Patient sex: M
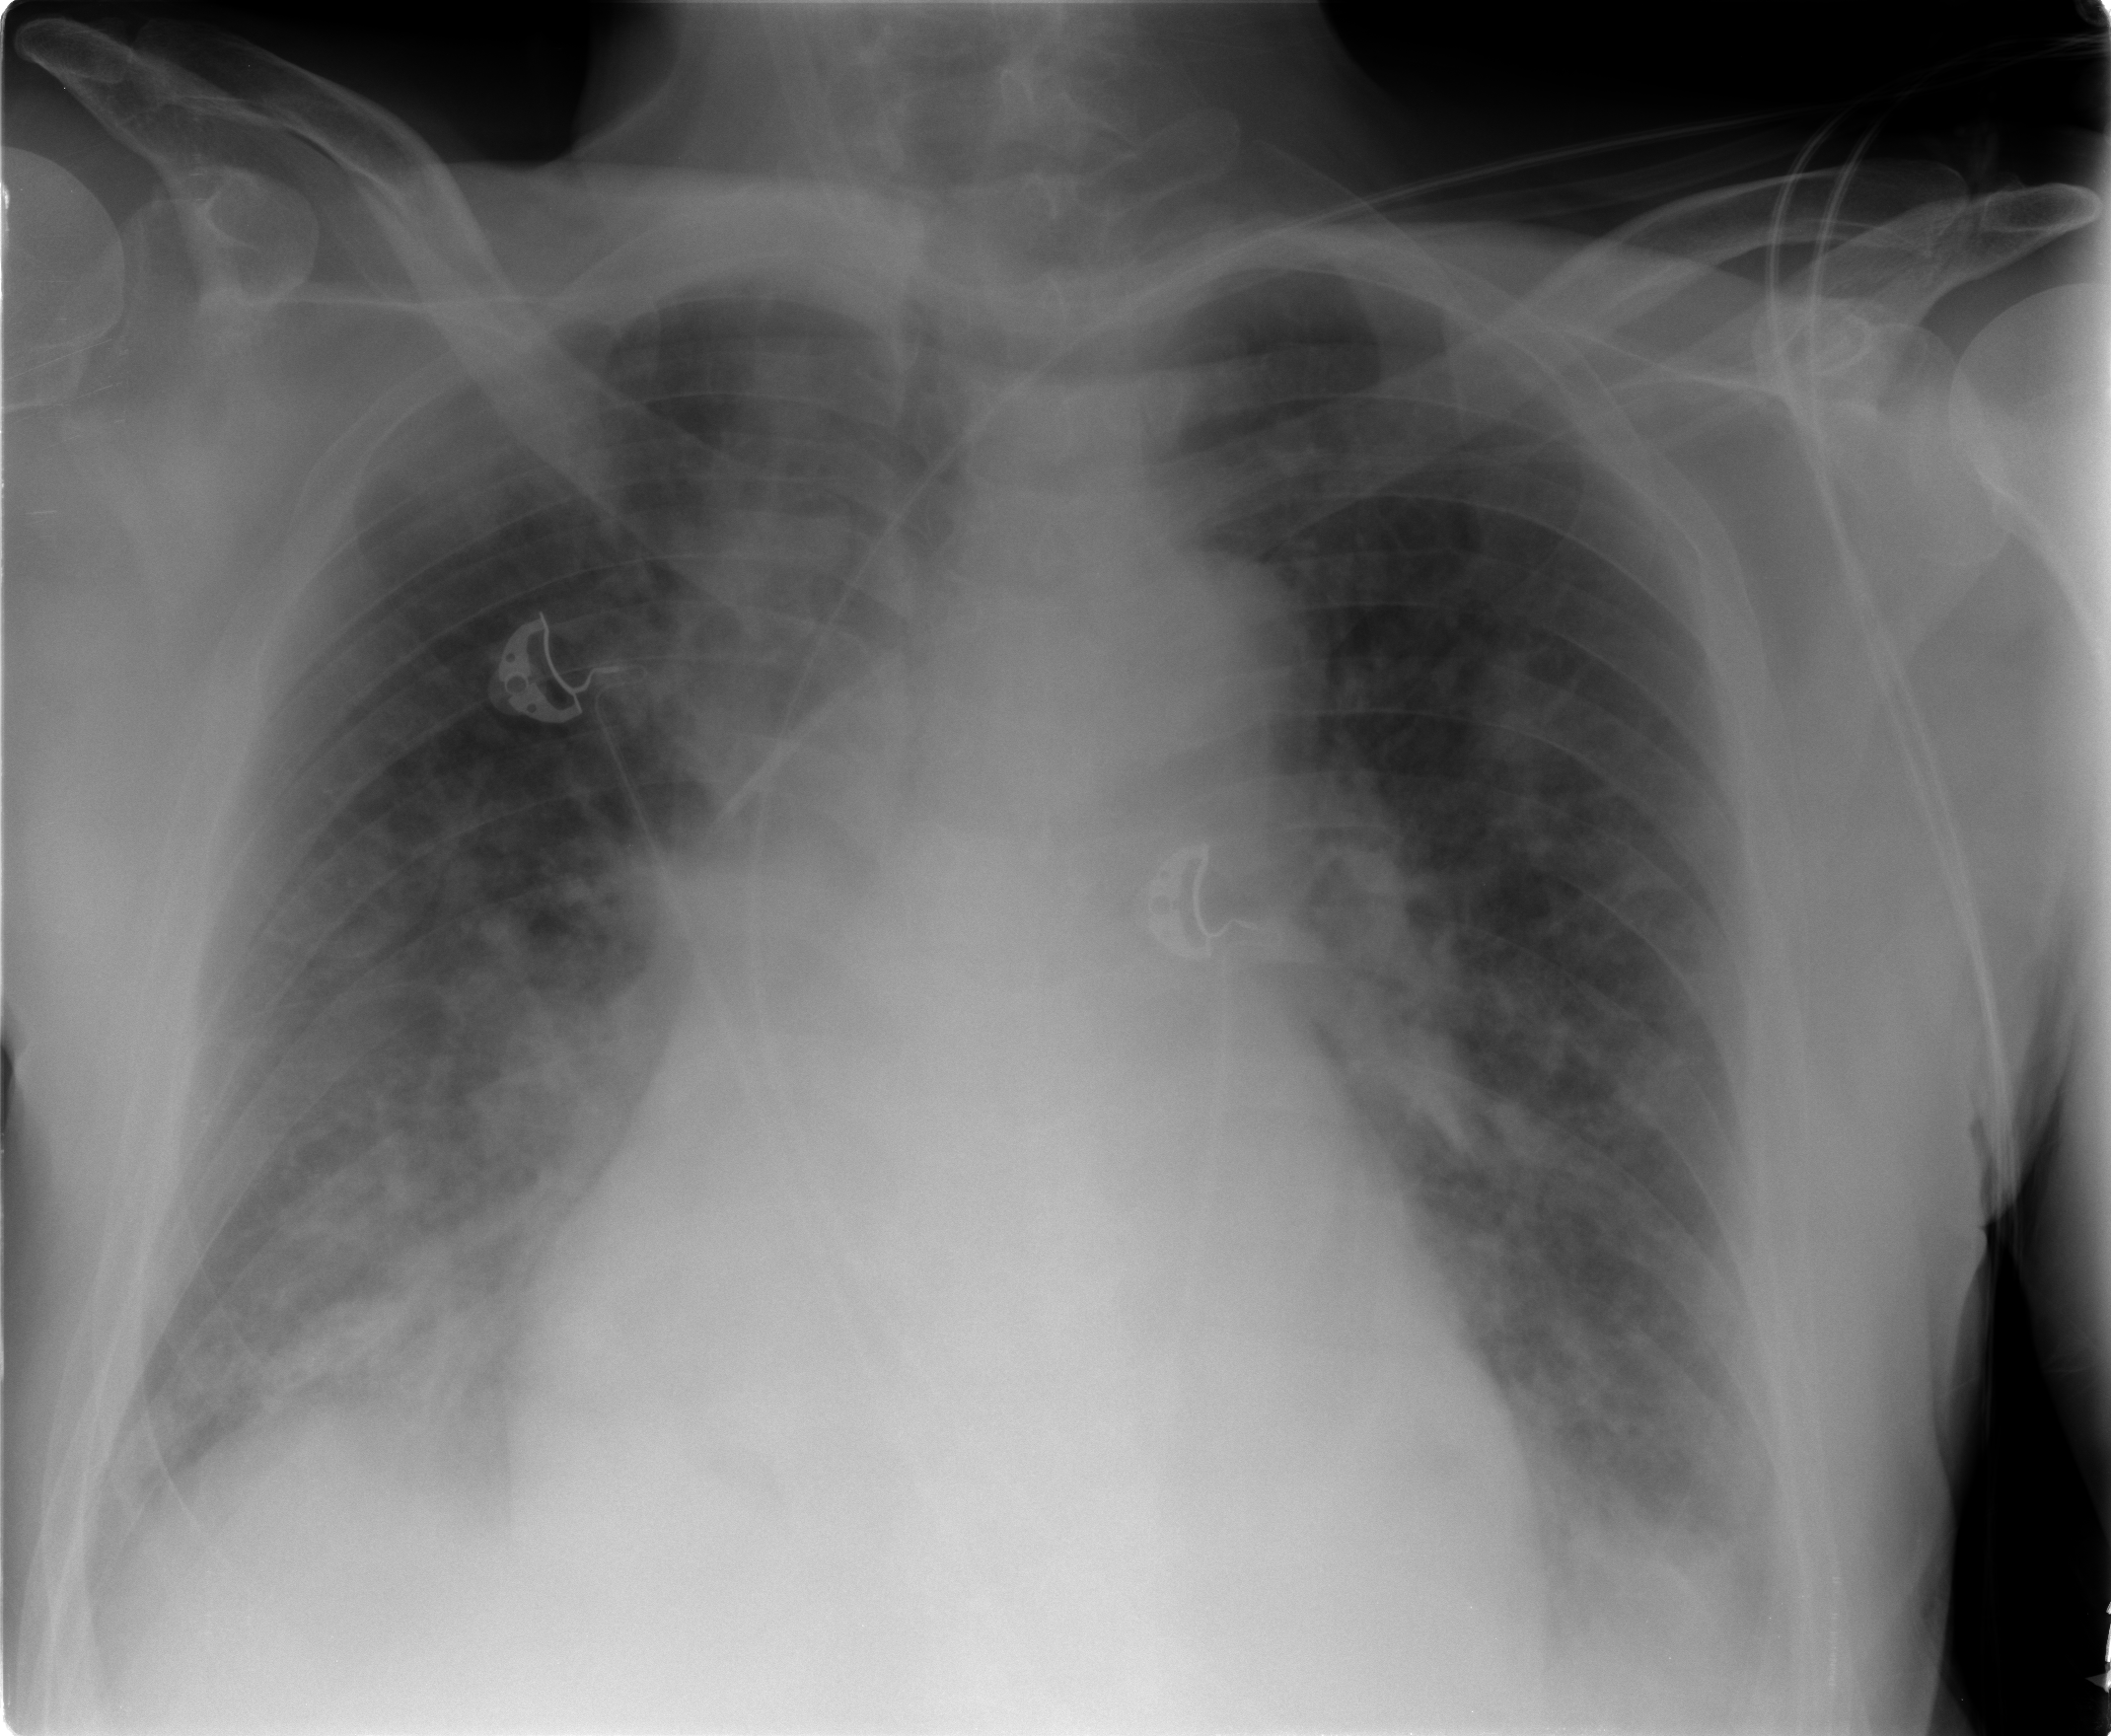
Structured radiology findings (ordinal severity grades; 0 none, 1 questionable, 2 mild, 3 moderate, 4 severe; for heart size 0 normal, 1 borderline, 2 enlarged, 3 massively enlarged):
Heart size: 2
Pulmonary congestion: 2
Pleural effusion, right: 2
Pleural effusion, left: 2
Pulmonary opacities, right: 3
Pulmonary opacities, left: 2
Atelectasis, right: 2
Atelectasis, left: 2